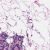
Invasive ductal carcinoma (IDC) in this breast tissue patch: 0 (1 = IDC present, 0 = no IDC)